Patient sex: M
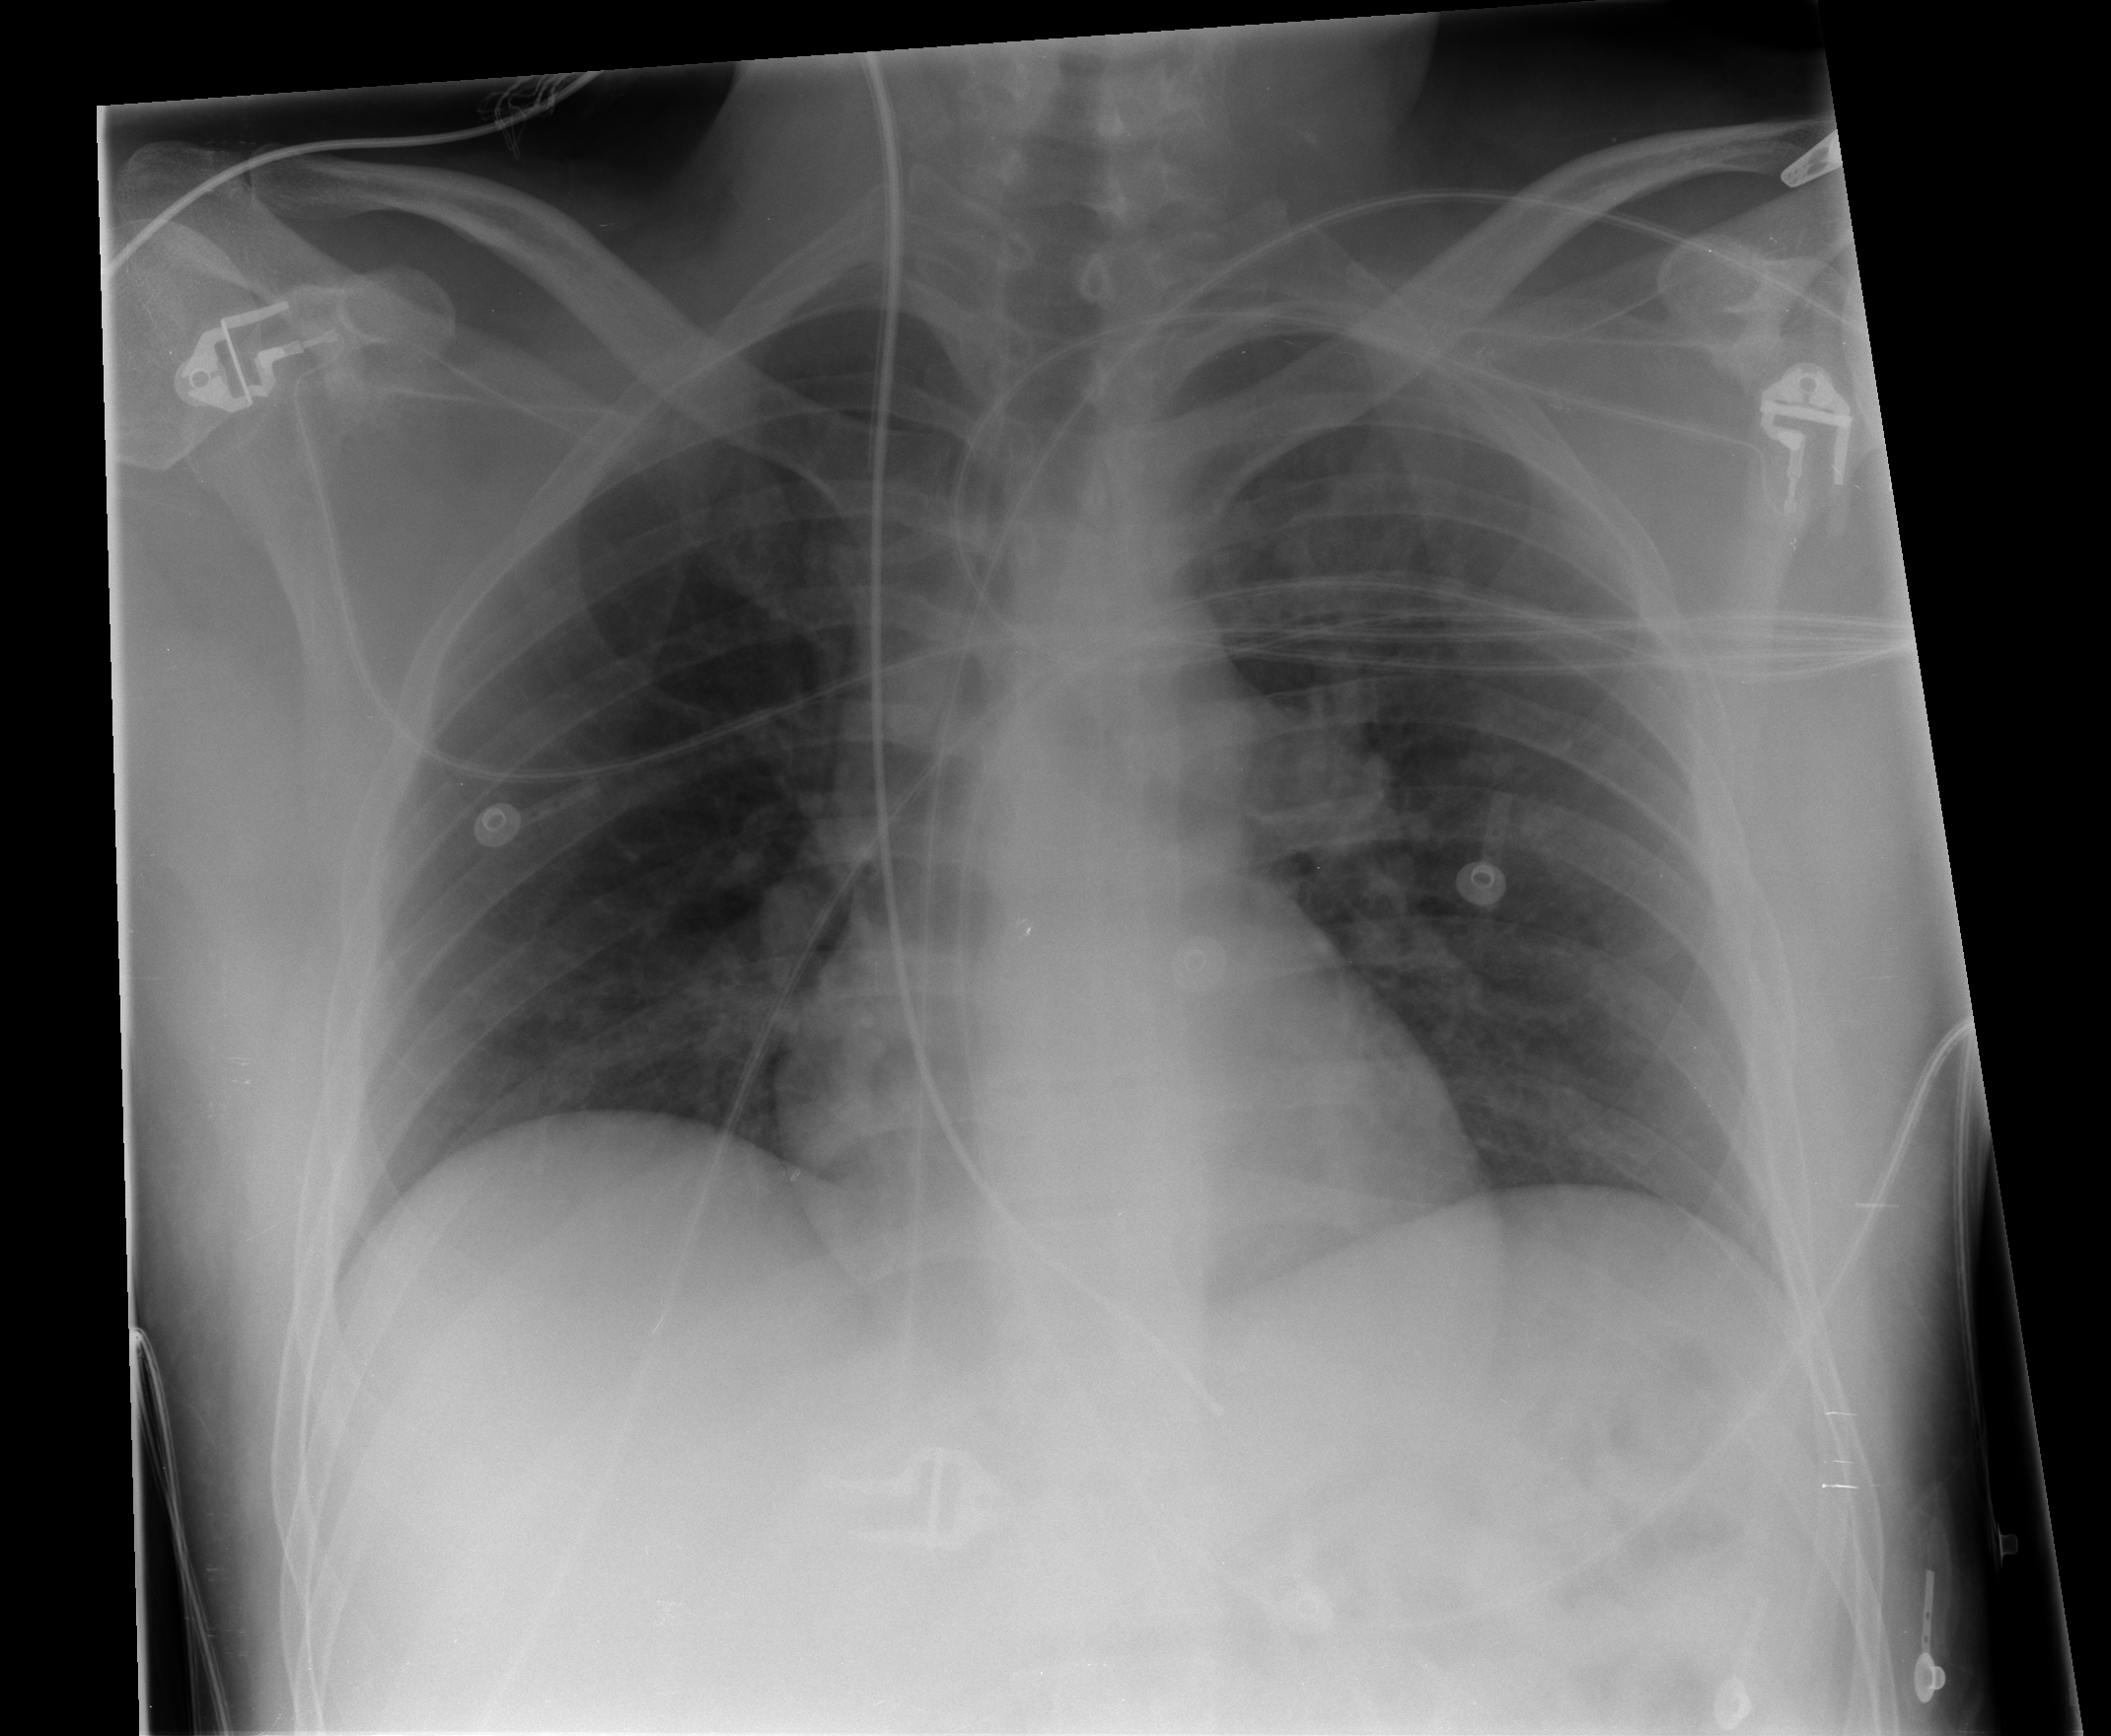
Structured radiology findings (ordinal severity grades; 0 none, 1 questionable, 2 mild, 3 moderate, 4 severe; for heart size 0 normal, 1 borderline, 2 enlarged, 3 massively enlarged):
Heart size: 0
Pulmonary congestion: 2
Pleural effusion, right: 0
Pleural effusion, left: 0
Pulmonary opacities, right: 0
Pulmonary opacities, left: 0
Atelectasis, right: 0
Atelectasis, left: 0